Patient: sex M, age 54
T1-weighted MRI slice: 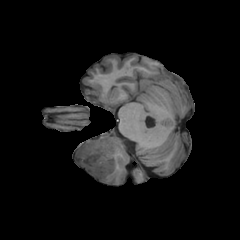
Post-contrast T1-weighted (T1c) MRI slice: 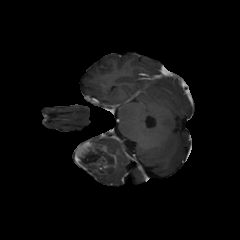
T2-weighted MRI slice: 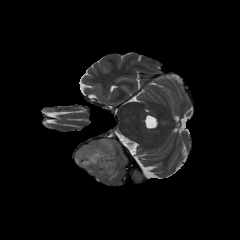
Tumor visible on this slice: yes
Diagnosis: Glioblastoma, IDH-wildtype
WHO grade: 4